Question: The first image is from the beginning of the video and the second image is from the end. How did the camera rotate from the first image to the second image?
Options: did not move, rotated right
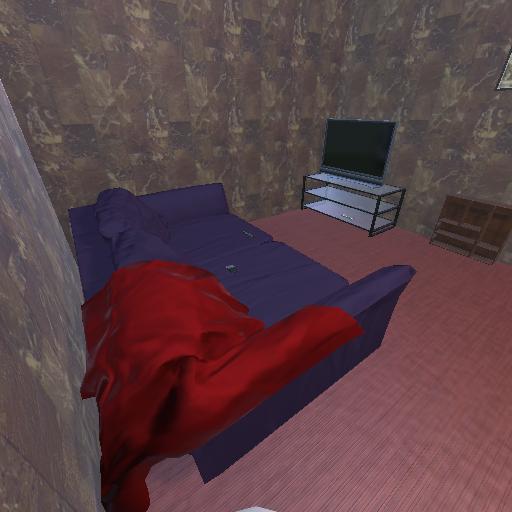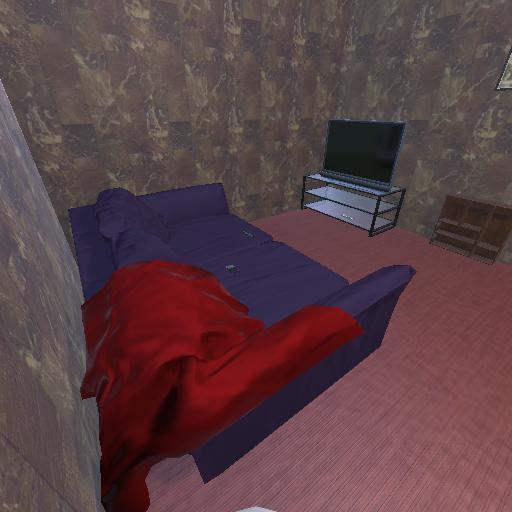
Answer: did not move